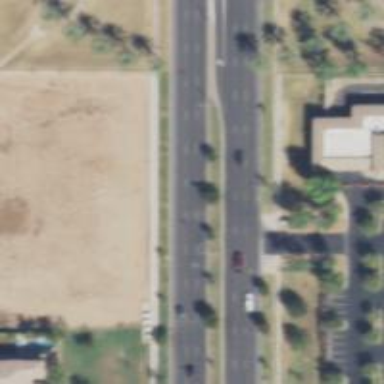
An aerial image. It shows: Secondary road with asphalt surface.